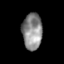
Tissue: skin
Cell type: Epithelial cells
Senescence score: 0.2701
Nuclear area (px): 706
Mean DAPI intensity: 139.178